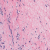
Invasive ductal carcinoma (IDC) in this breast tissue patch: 0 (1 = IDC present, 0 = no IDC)